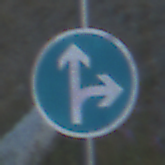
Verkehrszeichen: VorgeschriebeneFahrtrichtungGeradeausOderRechts
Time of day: SunriseSunset
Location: Outdoor (RoadRail)
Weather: Clear
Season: NotSpecified
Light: Natural